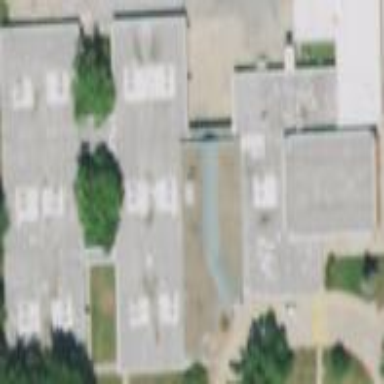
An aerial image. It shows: School building or complex.